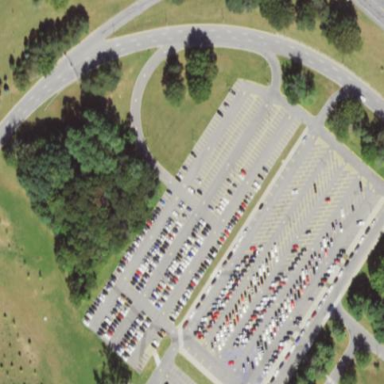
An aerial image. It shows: Parking area.